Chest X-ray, AP view. Patient: 63 years old, sex F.
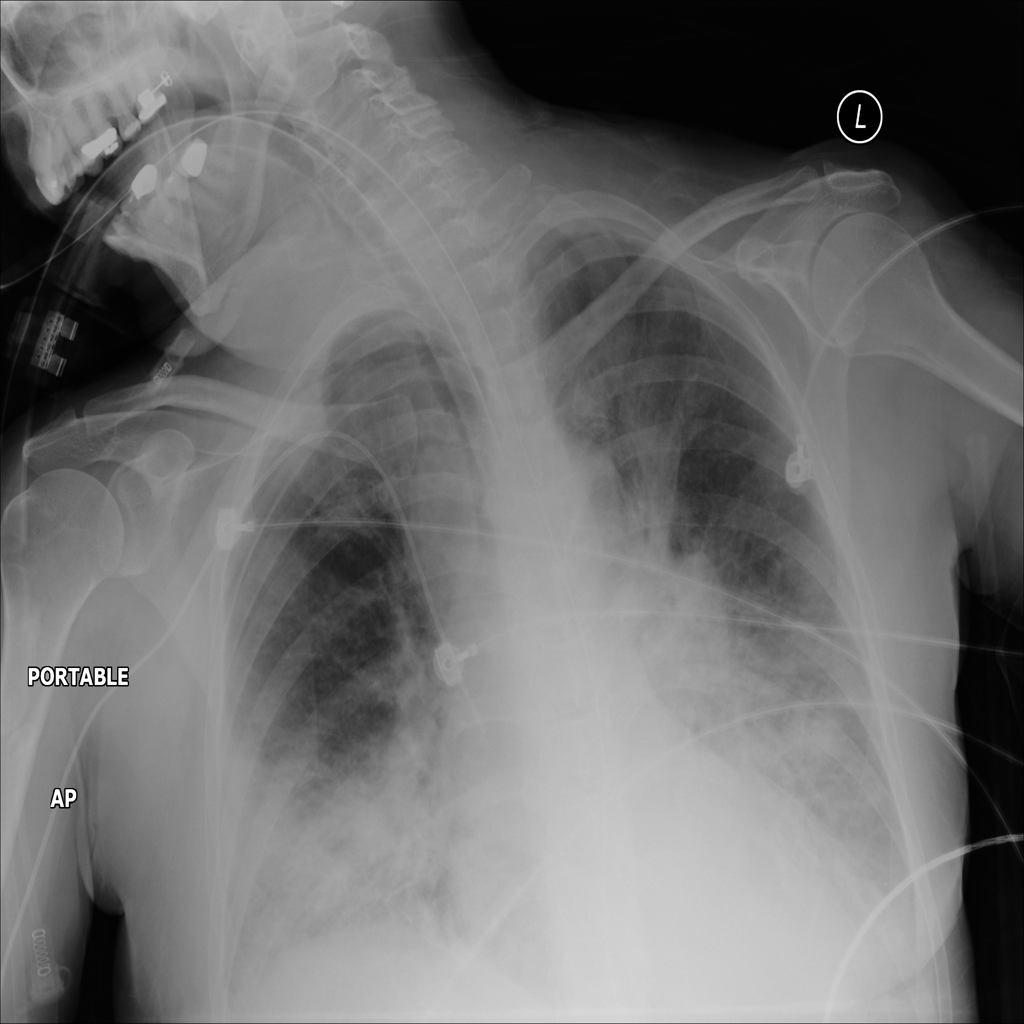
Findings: No Finding